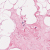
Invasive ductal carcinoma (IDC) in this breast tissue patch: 0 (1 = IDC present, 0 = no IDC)